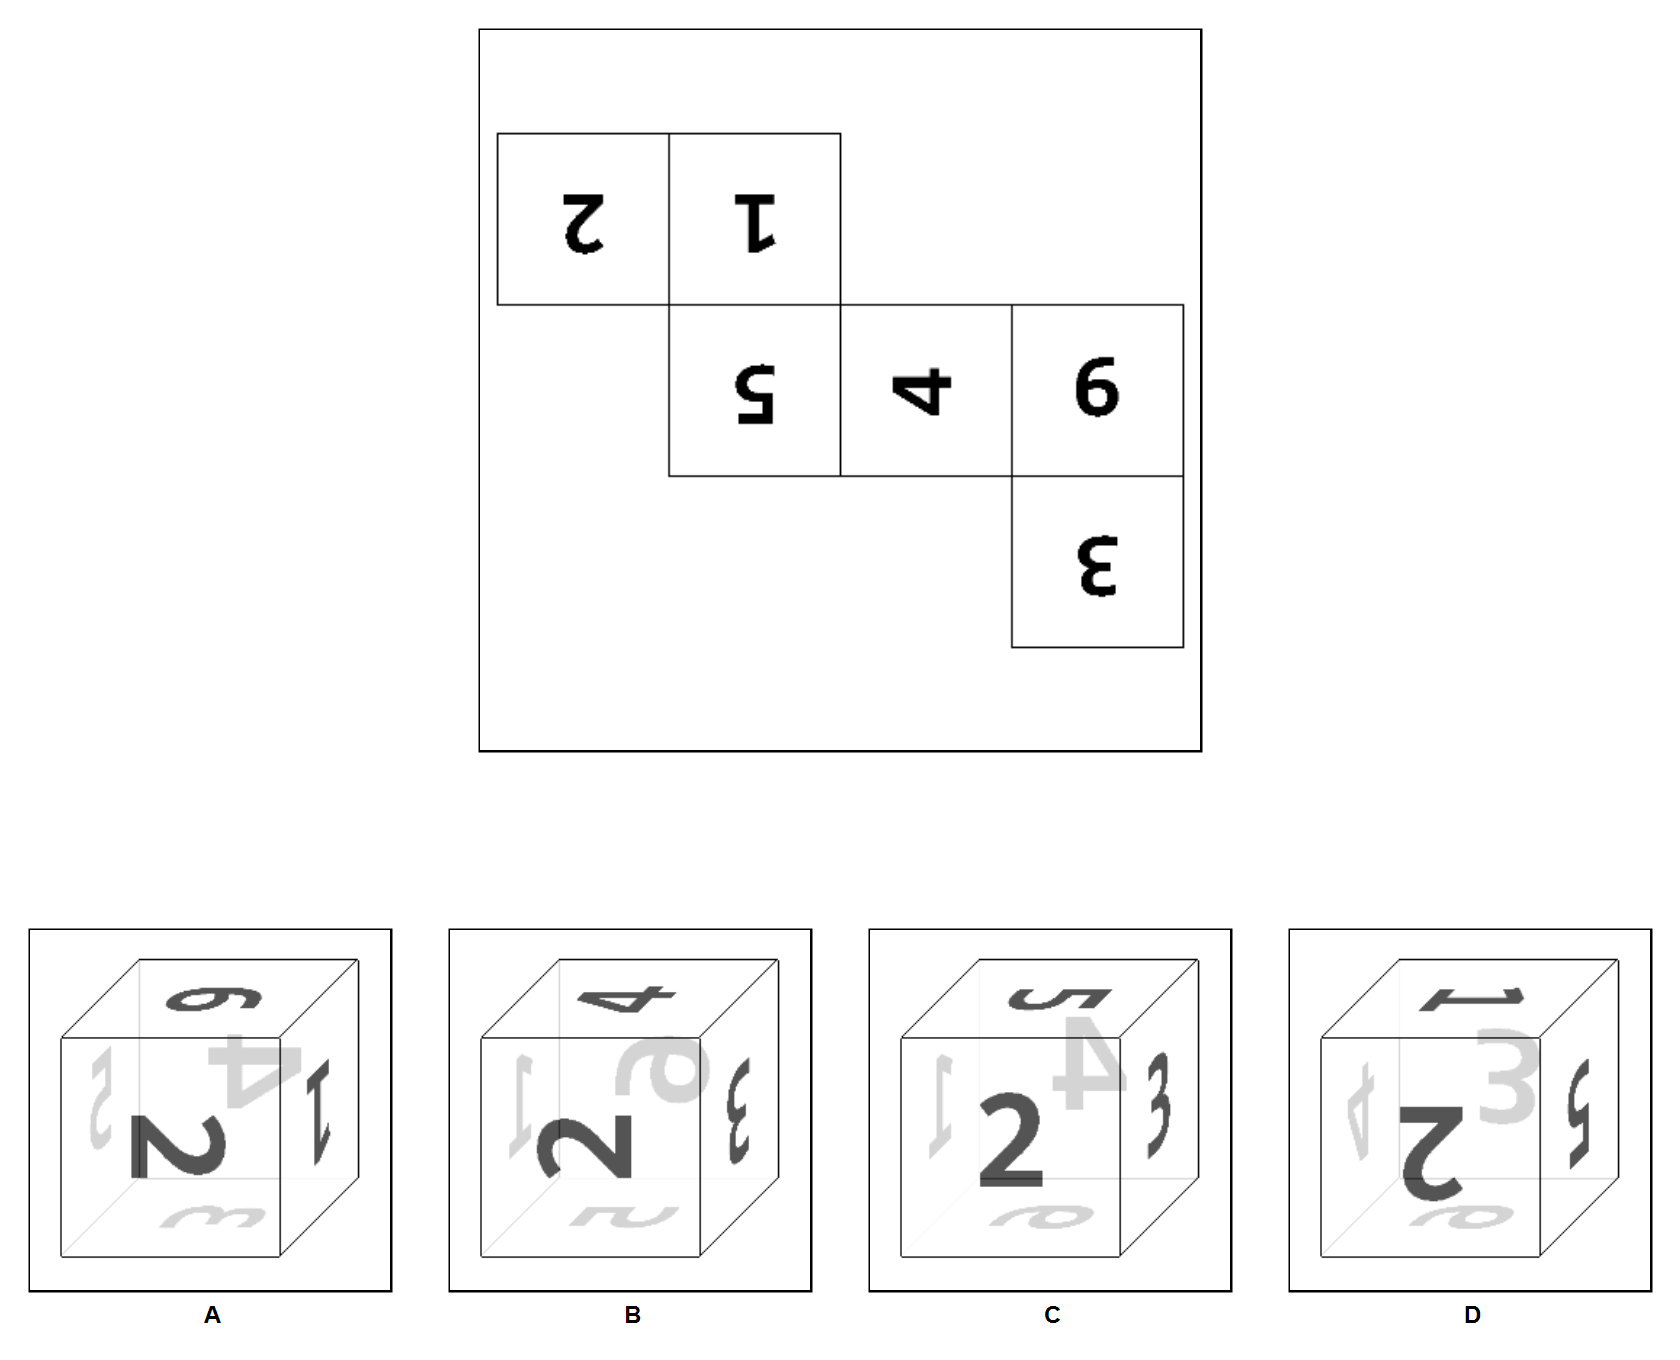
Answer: C